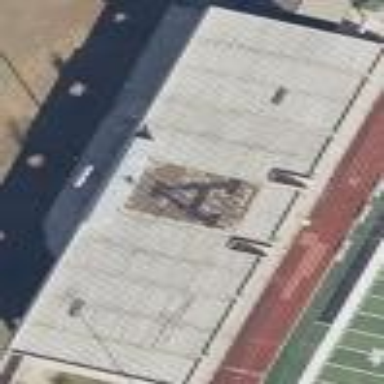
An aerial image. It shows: Grandstand building.